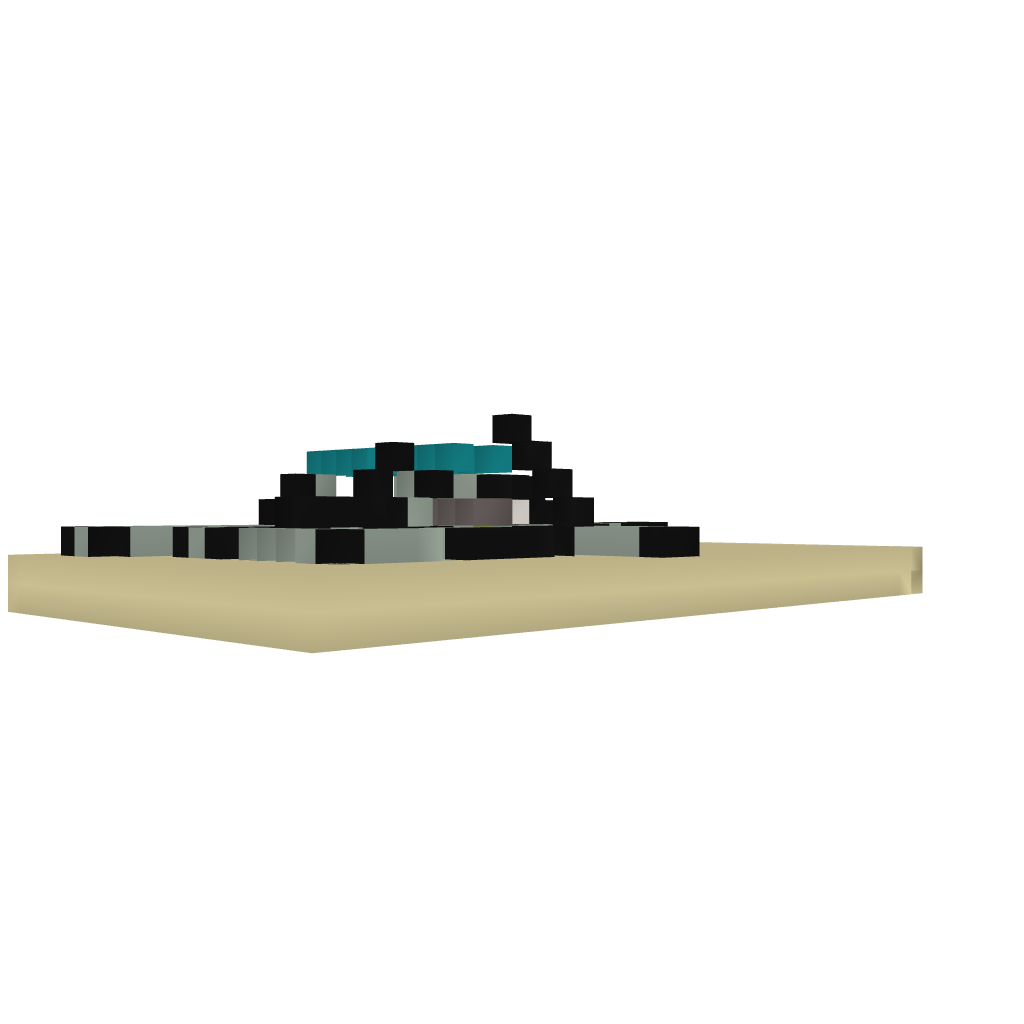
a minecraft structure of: Piston Travelator 1.7